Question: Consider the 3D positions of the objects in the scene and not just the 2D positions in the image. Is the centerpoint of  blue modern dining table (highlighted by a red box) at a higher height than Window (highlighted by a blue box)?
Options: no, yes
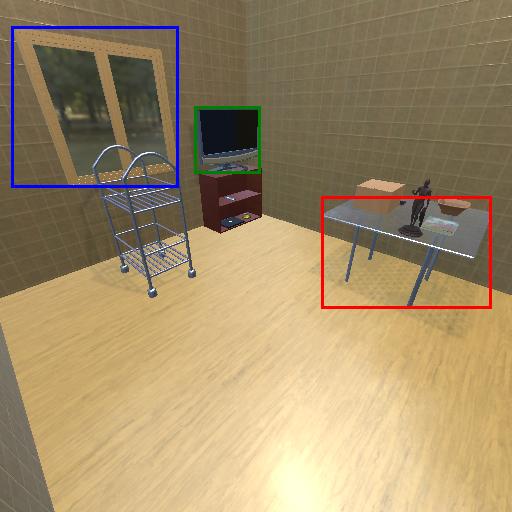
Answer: no